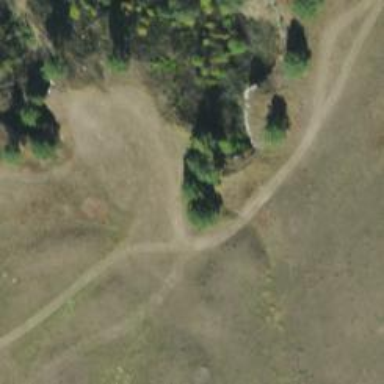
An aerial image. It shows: Footway that doubles as golf path.